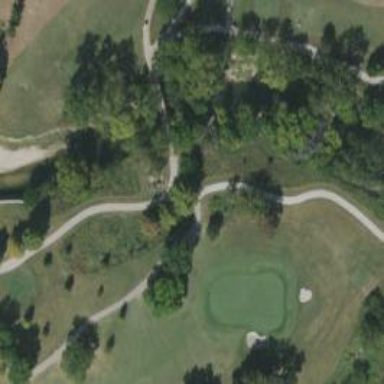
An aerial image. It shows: Path designated for golf carts.